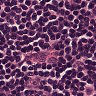
Metastatic tissue present: no